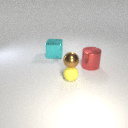
large red metal cylinder to the right of small yellow rubber sphere